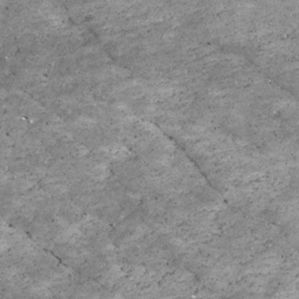
Label: non_frost